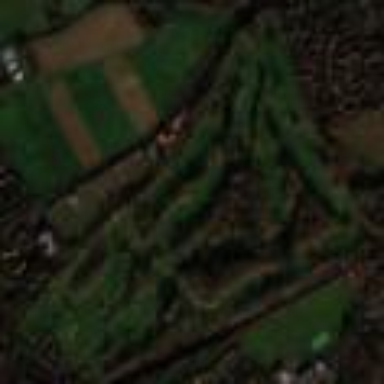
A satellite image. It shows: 18-hole golf course.